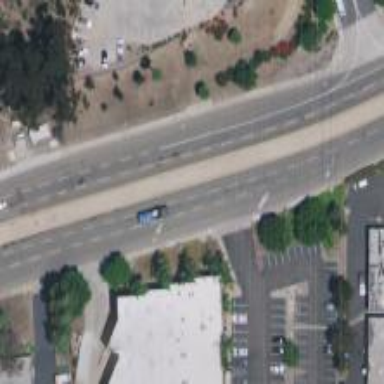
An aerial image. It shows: Secondary road with asphalt surface and separate sidewalk.